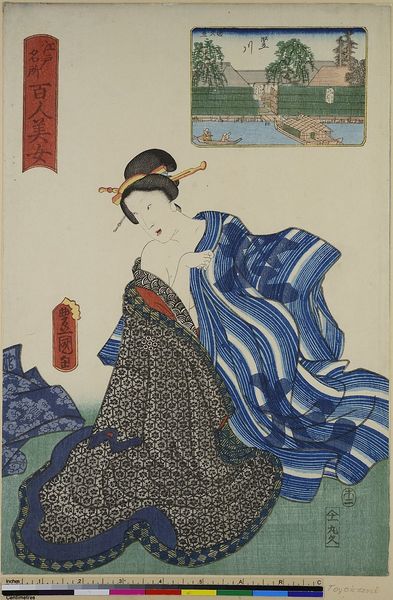
Titel: Tatekawa, aus der Serie: 100 Schönheiten in berühmten Orten in Edo
Künstler: Utagawa Kunisada
Standort: Hamburg
Institution: Museum für Kunst und Gewerbe Hamburg
Schlagwörter: blau, wasser, fluss, frau, frisur, kleid, rot, bild, gewand, boot, holzschnitt, ankleiden, druckgraphik, druckgrafik, asiatisch, zeit, farbholzschnitt, kimono, edo, reproduktionen, druckerzeugnisse, auskleiden, ukiyo, madame tussaud